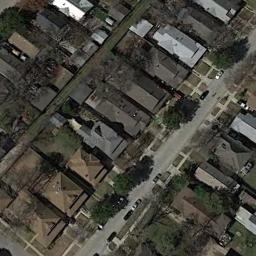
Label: dense_residential